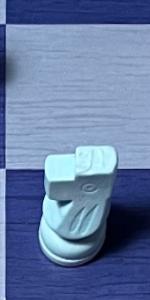
Label: Knight_White